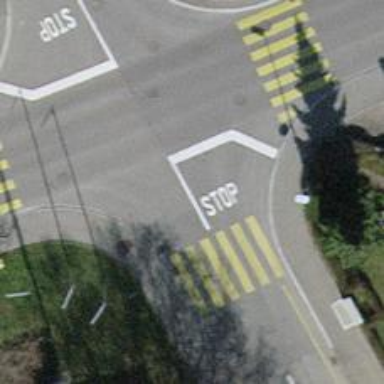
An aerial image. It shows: Unmarked road crossing.